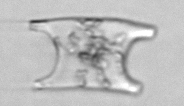
Label: Eucampia